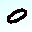
Label: 0